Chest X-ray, PA view. Patient: 50 years old, sex M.
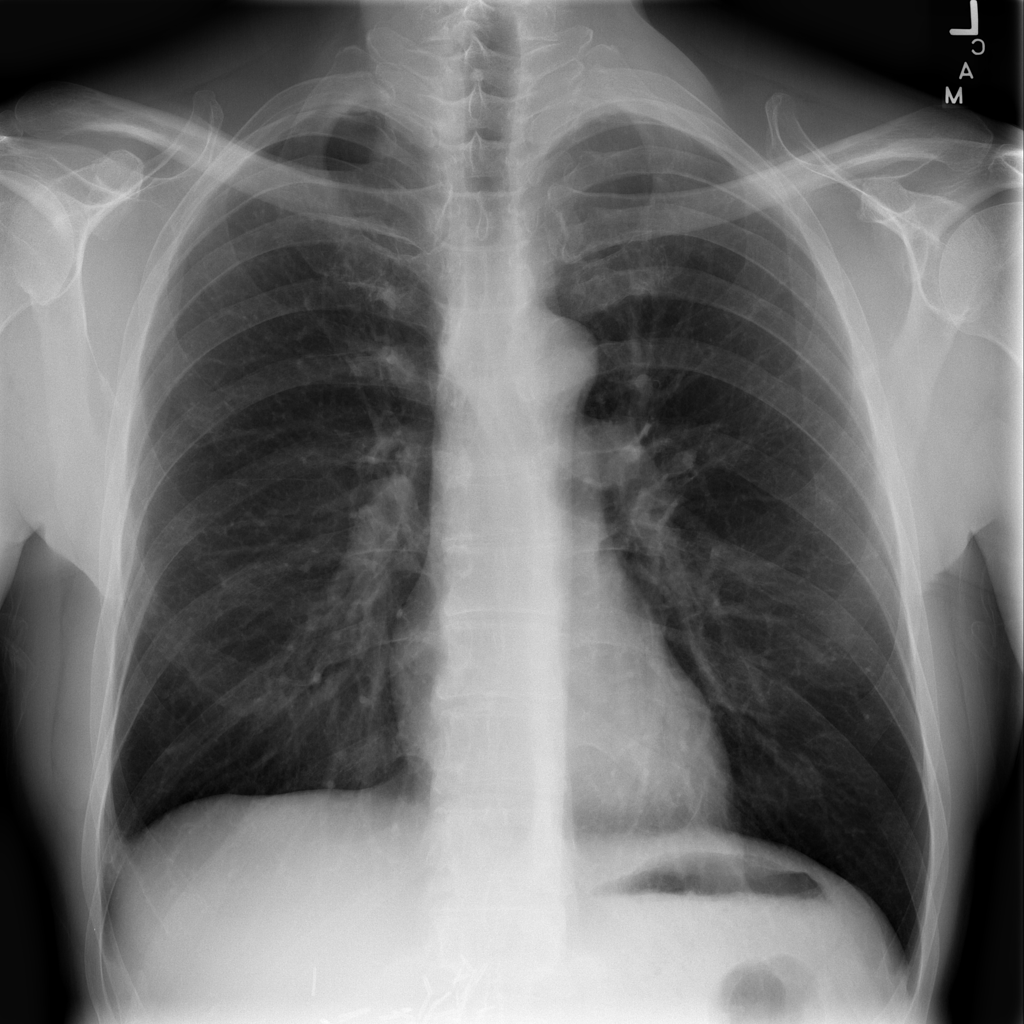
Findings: No Finding